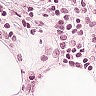
Metastatic tissue present: no